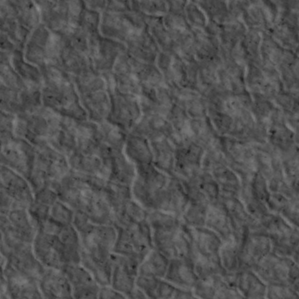
Label: non_frost